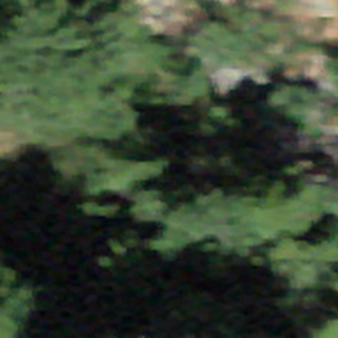
Label: other